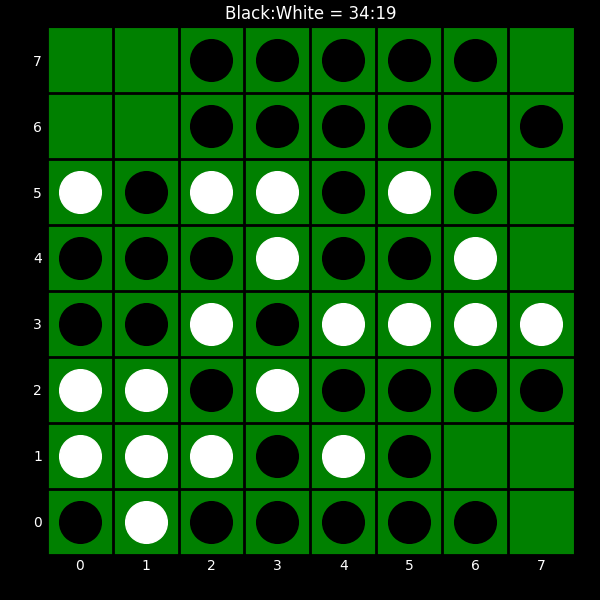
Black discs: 34
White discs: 19